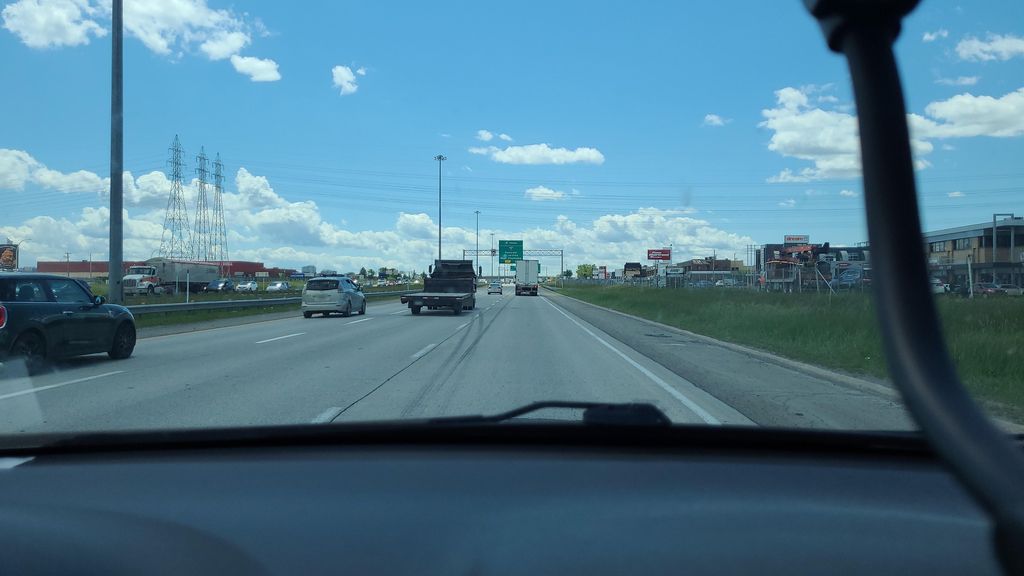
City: montreal